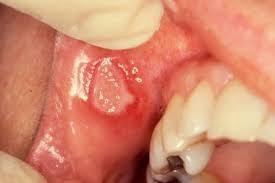
Condition: Mouth Ulcer